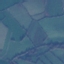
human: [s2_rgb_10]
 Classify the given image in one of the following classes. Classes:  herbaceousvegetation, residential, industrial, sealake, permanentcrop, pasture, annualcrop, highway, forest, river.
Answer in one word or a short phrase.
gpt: Pasture